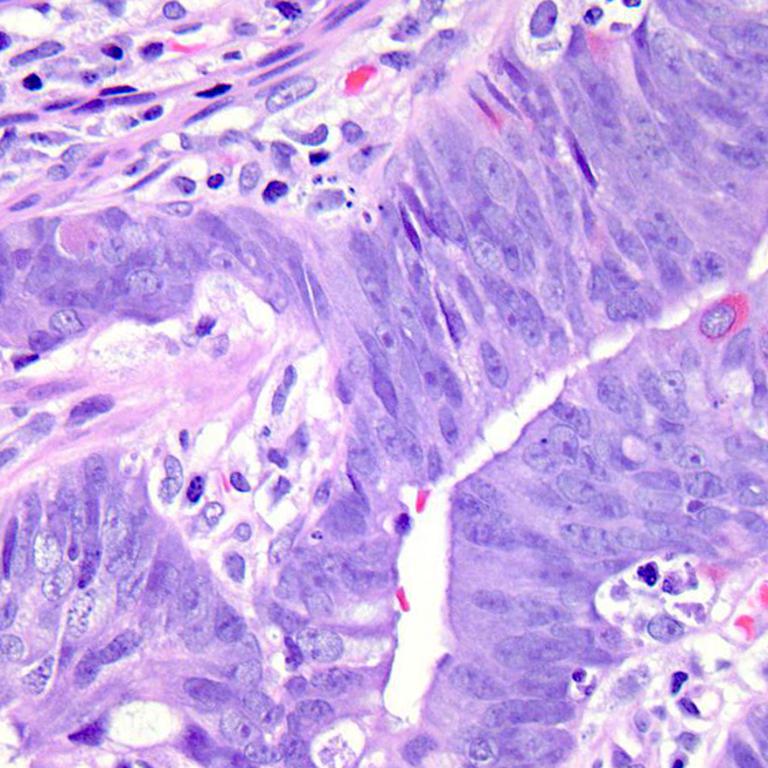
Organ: colon
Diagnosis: adenocarcinomas